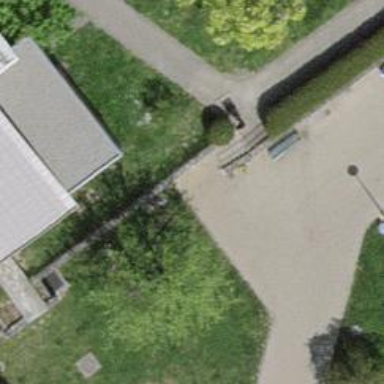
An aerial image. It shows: Set of steps on the road.